Question: I am using OpenCart 3.0.3.8. The eshop is <URL>
At the end of the stylesheet.css file, I added the following CSS code:
'''
@media all and (min-width: 900px) {
.container-two-columns {
}
.columns-two-columns {
column-count: 2;
column-gap: 0.3em;
}
}
'''
I am calling this CSS code from the homepage (and some more pages) to put the (below the slider) pictures next to each other. It is running perfectly in desktop Firefox and Opera, but it is not running in Chrome.
Can you help me please? :)

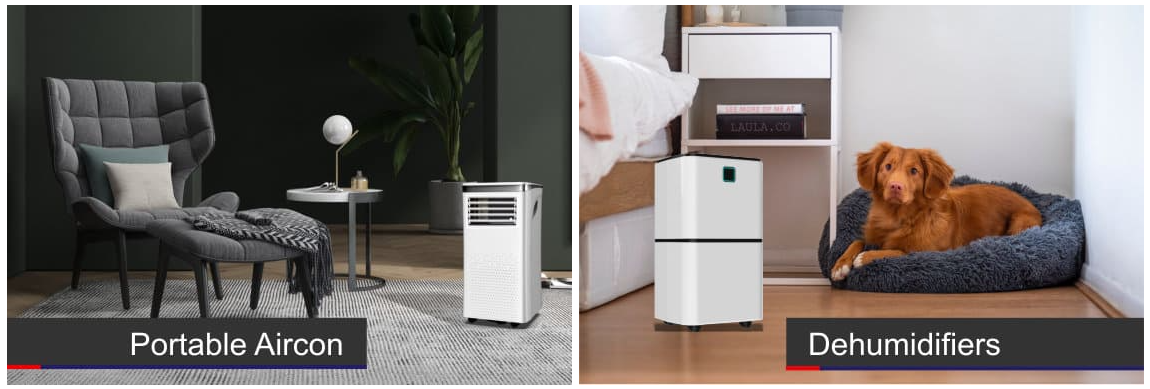
Answer: You need to make the '<a>' elements block elements for this to work:
'''
@media all and (min-width: 900px) {
.columns-two-columns {
column-count: 2;
column-gap: 0.3em;
}
.columns-two-columns > a {
display: block;
}
}
'''
You don't need the:
'''
.container-two-columns {
}
'''
Since it's not doing anything.